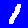
Digit: 1